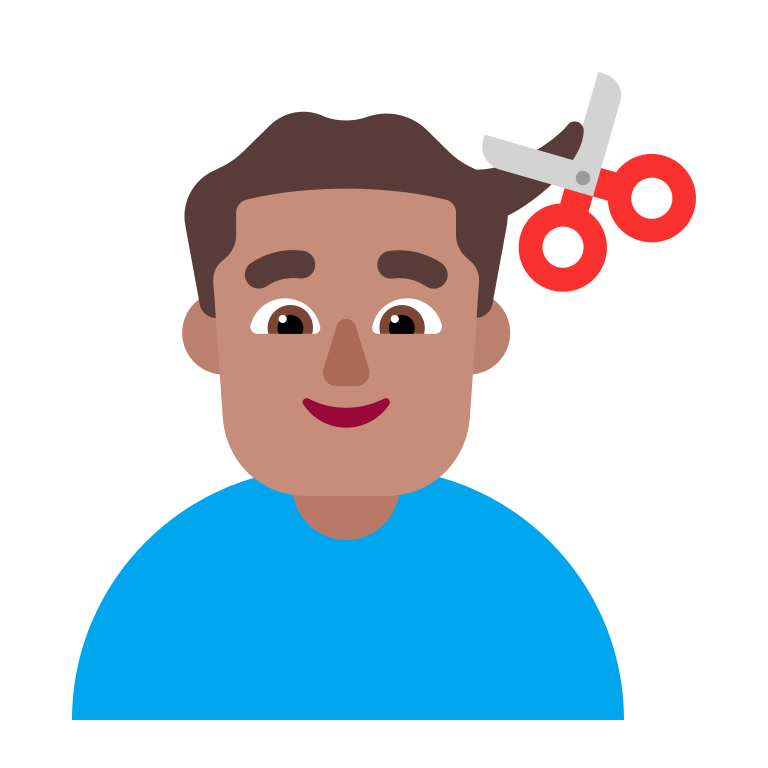
man getting haircut flat